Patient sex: F
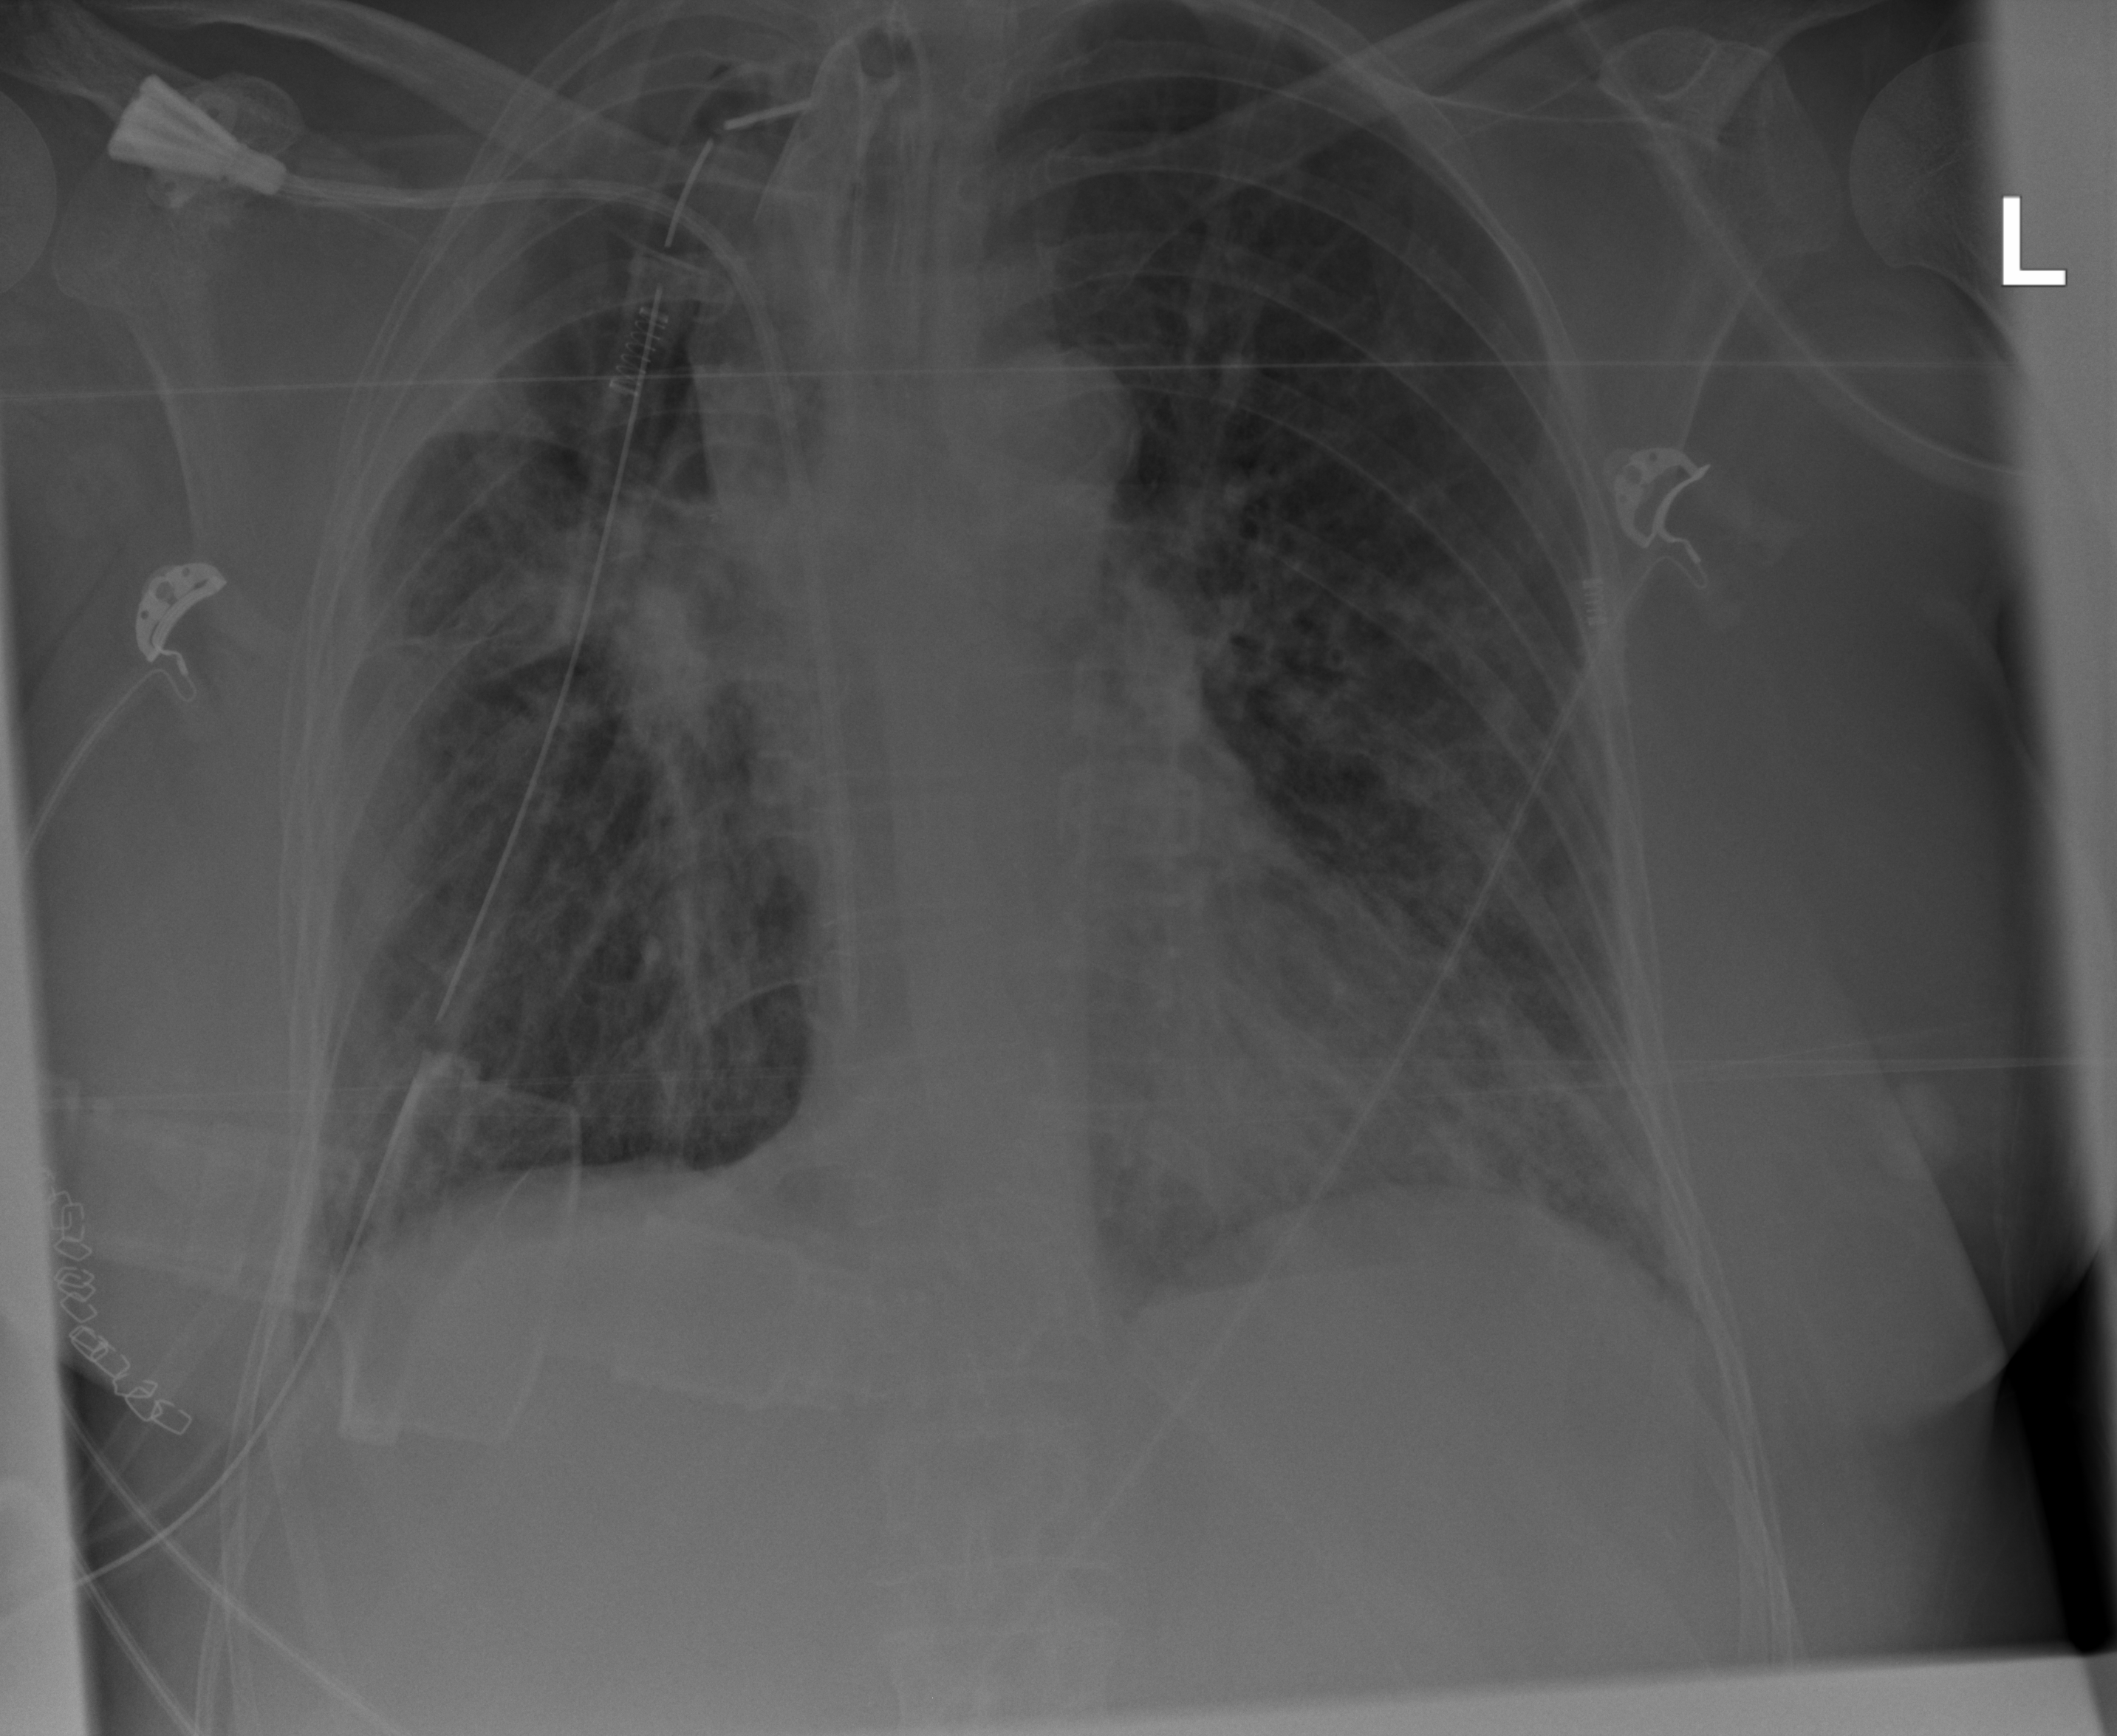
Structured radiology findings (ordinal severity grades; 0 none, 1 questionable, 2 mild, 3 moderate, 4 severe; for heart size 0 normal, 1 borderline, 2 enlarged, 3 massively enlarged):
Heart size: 0
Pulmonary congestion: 2
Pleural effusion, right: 2
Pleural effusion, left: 2
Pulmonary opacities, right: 2
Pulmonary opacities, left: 2
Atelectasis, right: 3
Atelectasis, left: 2